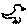
Label: bird